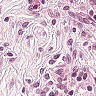
Metastatic tissue present: no